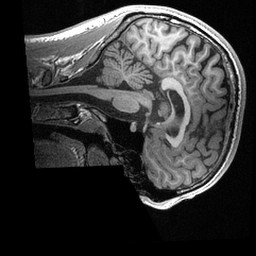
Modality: T1w
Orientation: sagittal
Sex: male
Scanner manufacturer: ge
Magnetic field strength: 3 T
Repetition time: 0.0064 s
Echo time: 0.00281 s